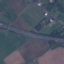
Land use / land cover: Highway